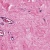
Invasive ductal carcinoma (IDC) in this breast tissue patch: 0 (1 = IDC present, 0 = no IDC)